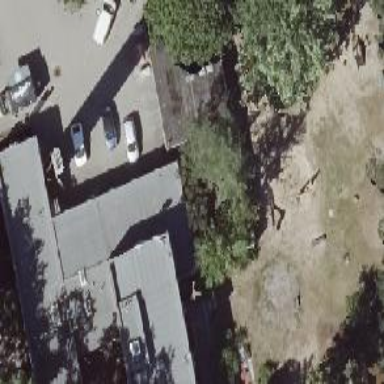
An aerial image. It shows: Kindergarten.